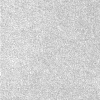
Atmospheric dust classification: dusty